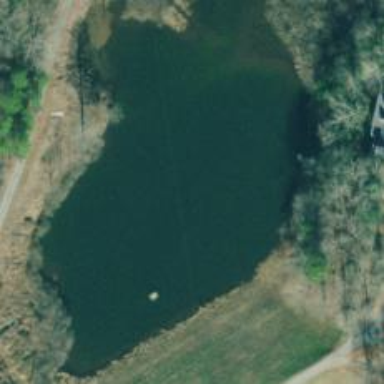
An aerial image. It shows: Reservoir.